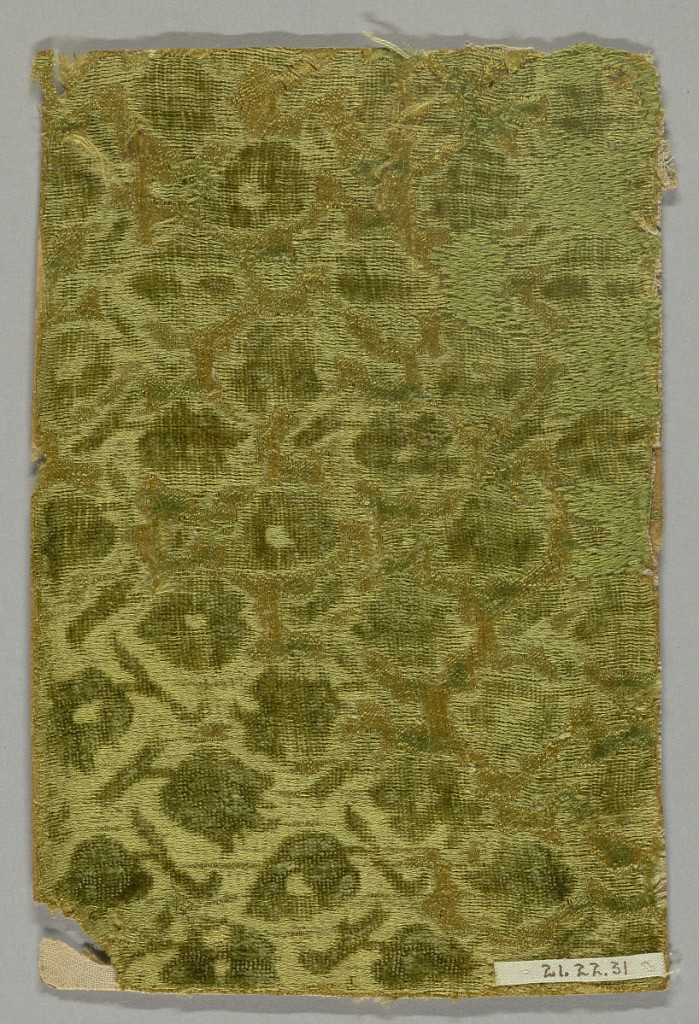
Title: Fragment
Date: late 16th–early 17th century
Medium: silk Technique: cut and uncut supplementary warp pile (velvet) on satin ground
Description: Fragment of green cut and uncut velvet on self-colored satin ground. Design of tiny flowering branches alternately pointing up and down.